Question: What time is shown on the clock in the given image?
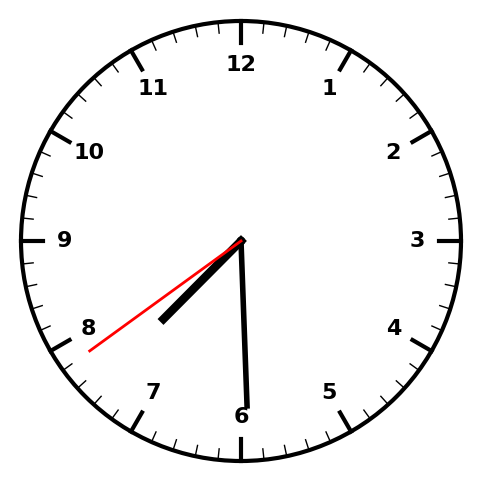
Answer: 07:29:39